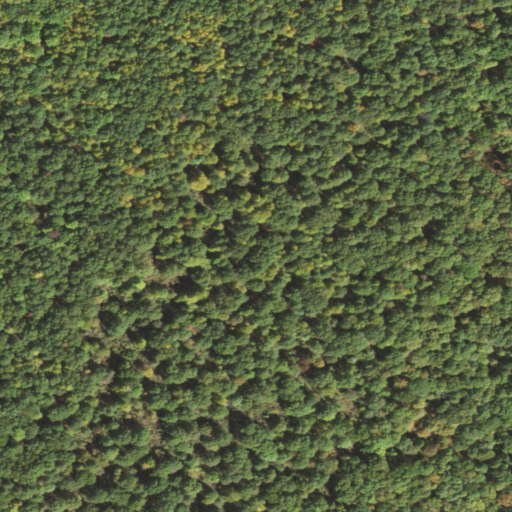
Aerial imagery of mountain in Pennsylvania named Pine Mountain containing only deciduous forest